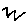
Label: zigzag